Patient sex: M
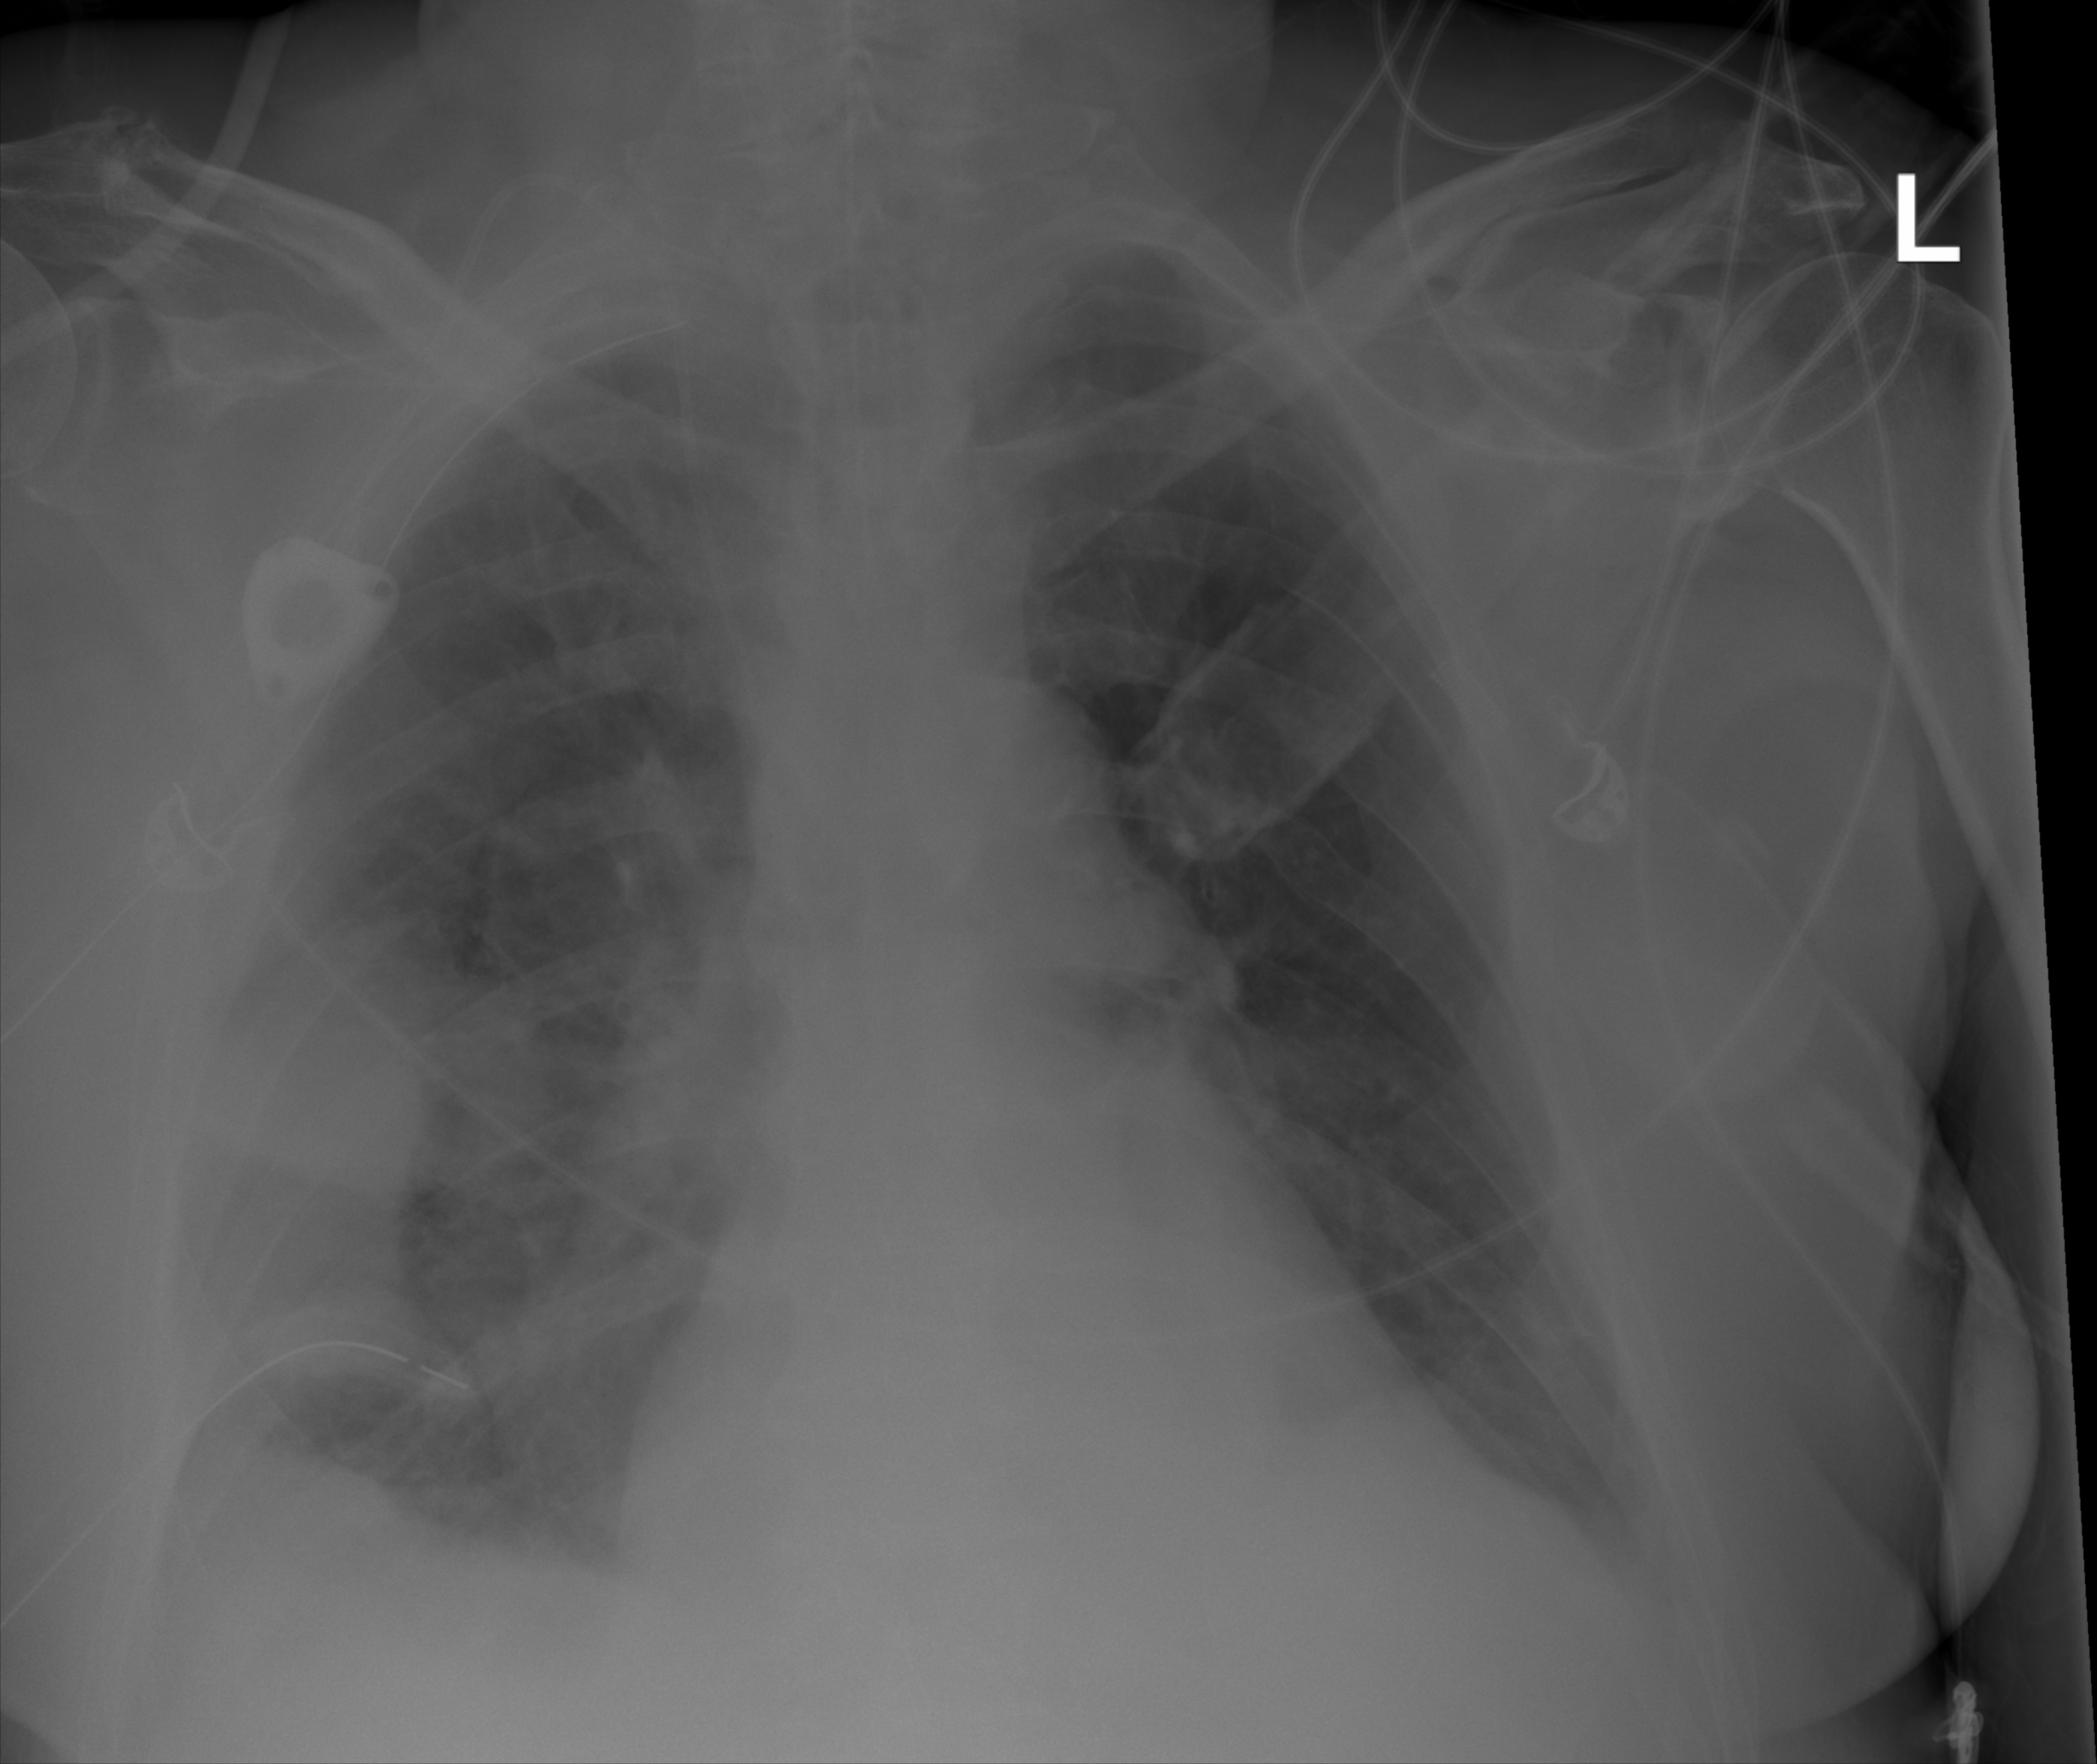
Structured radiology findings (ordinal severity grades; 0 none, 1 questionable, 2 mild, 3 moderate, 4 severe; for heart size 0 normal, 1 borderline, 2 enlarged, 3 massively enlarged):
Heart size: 2
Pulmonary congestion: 0
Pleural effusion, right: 2
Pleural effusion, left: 1
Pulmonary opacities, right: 2
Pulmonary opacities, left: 0
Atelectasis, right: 3
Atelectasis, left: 2